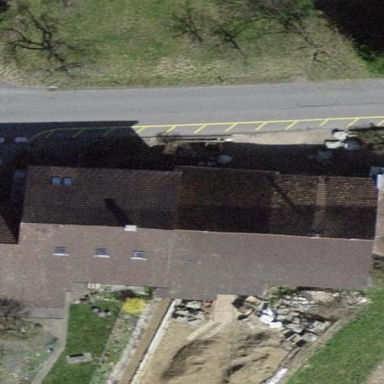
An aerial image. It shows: Building with tile roof.